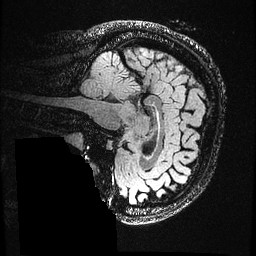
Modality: FLAIR
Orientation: sagittal
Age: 25
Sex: female
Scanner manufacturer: ge
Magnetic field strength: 3 T
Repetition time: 4.802 s
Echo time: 0.1169 s